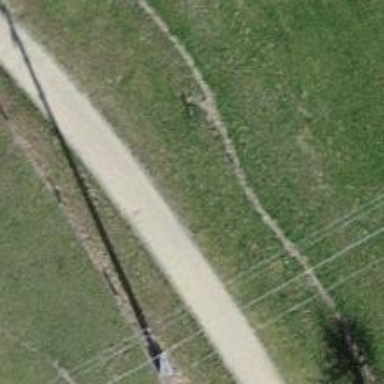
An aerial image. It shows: Concrete power pole.